Question:
Hi guys i have a problem since last week and i am unable to sort out the reason,the problem is i want my textboxes data to be display in a datagrid ,i am using WPF C# and pattern is MVVM.
My code in XAML is:
'''
<TextBox
Grid.Row="0"
Grid.Column="1"
Margin="0,5,0,0"
Height="25"
Foreground="Black"
Opacity="0.8"
Width="Auto"
Text="{Binding VlanName, UpdateSourceTrigger=PropertyChanged}"
/>
<TextBox
Grid.Row="1"
Grid.Column="1"
Margin="0,5,0,0"
Height="25"
Foreground="Black"
Opacity="0.8"
Width="70"
HorizontalAlignment="Left"
Text="{Binding VlanID, UpdateSourceTrigger=PropertyChanged}"
/>
<Button Grid.Column="3"
Grid.Row="1"
Content="Add VLAN"
Margin="10,5,0,0"
Style="{StaticResource AppButtons}"
Command="{Binding AddVlan}"
/>
<Button Grid.Column="3"
Grid.Row="2"
Content="Remove VLAN"
Margin="10,5,0,0"
Style="{StaticResource AppButtons}"
Width="100"
Command="{Binding RemoveVlan}"
/>
<DataGrid Grid.Row="4"
Grid.ColumnSpan="3"
Height="200"
Margin="10,10,0,0"
Name="dg"
ItemsSource="{Binding Source=vlan}"
AutoGenerateColumns="False"
>
<DataGrid.Columns>
<DataGridTextColumn Header="S.No" Binding="{Binding Path=S_No}"/>
<DataGridTextColumn Header="VLAN Name" Binding="{Binding Path=vname}" />
<DataGridTextColumn Header="VLAN ID" Binding="{Binding Path=vid}" />
<DataGridTextColumn Header=" IP" Width="100"/>
<DataGridTextColumn Header="VLAN Ports" Width="100"/>
</DataGrid.Columns>
</DataGrid>
'''
C# View model is :
'''
vlan = new ObservableCollection<VLANSPropertyClass>();
public string VlanName
{
get
{
return this.ConfigurationLibrary.ConfigLibraryVlanName;
}
set
{
if (String.Equals(this.ConfigurationLibrary.ConfigLibraryVlanName, value))
{
return;
}
this.ConfigurationLibrary.ConfigLibraryVlanName = value;
this.OnPropertyChanged("VlanName");
}
}
public string VlanID
{
get
{
return this.ConfigurationLibrary.ConfigLibraryVlanName;
}
set
{
if (String.Equals(this.ConfigurationLibrary.ConfigLibraryVlanName, value))
{
return;
}
this.ConfigurationLibrary.ConfigLibraryVlanName = value;
this.OnPropertyChanged("VlanID");
}
}
public ICommand AddVlan
{
get
{
if (_addVlan == null)
_addVlan = new RelayCommand(() => this.AddVlans());
return _addVlan;
}
}
public ICommand RemoveVlan
{
get
{
if (_removeVlan == null)
_removeVlan = new RelayCommand(() => this.RemoveVlans());
return _removeVlan;
}
}
#endregion //ICommand region end
void AddVlans()
{
Console.WriteLine("Add vlan");
var serial = new VLANSPropertyClass();
serial.S_No = vlan.Count + 1;
serial.vname = VlanName;
serial.vid = VlanID;
vlan.Add(serial);
}
'''
Code in the VLAN method is not working i dont know why because i am able to see the line 'Add vlan' which i wrote in Console but later code is not working i dont know the reason please help?
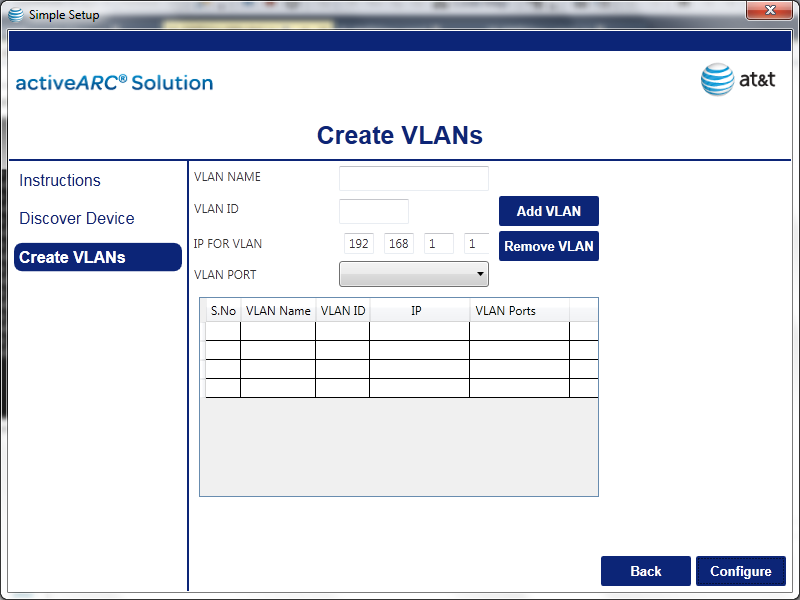
Answer: Solved:
The issue was in my ItemSource in XAML. I changed 'ItemsSource="{Binding Source=vlan}"' to 'ItemsSource="{Binding vlan}"'
and it start displaying all the data in my Datagrid.
:)